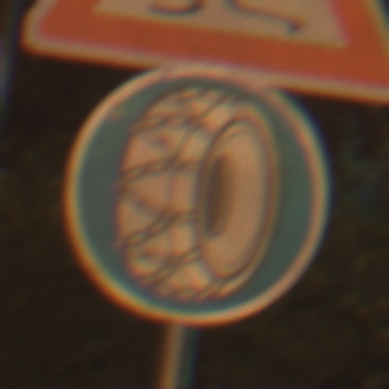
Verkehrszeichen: SchneekettenVorgeschrieben
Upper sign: SchleuderOderRutschgefahr
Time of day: Night
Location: Outdoor (Urban)
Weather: PartlyCloudy
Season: NotSpecified
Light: Artificial